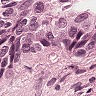
Metastatic tissue present: yes